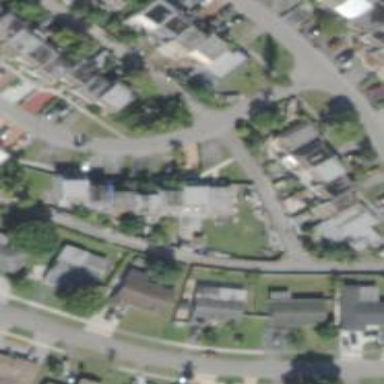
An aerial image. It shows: Alleyway designated as service road.